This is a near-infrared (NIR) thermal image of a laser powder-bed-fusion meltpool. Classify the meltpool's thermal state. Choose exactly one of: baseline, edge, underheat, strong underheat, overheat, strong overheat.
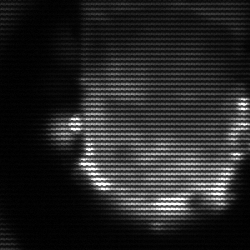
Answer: baseline